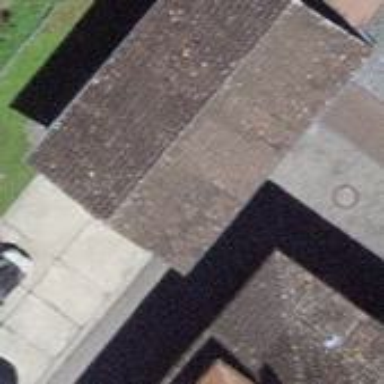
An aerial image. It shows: Garage building.